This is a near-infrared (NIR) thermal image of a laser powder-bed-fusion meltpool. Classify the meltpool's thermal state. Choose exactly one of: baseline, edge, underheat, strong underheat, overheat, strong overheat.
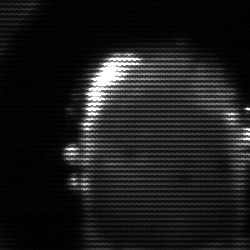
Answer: baseline